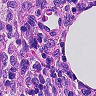
Metastatic tissue present: no